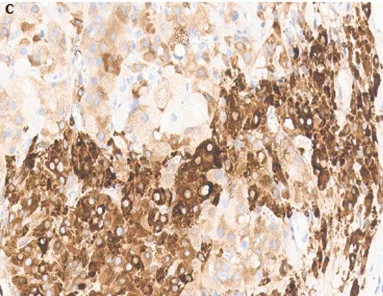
X200).
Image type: pathology (immunostaining)